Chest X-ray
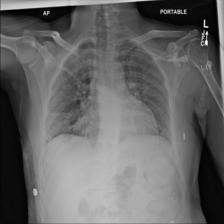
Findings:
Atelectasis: negative
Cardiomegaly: negative
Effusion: negative
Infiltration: negative
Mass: negative
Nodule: negative
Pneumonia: negative
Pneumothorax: negative
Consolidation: negative
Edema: negative
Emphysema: negative
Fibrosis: negative
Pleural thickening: negative
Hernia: negative